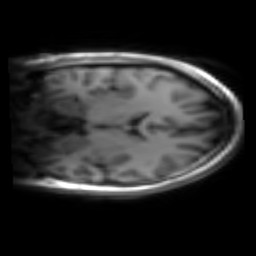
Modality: inplaneT1
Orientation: coronal
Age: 22
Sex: female
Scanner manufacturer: siemens
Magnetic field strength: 3 T
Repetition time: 1.2 s
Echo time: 0.00251 s